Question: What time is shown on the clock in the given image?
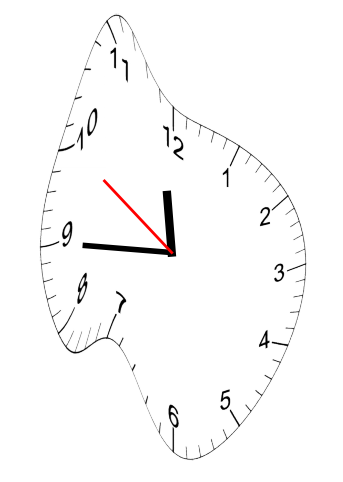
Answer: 11:44:50